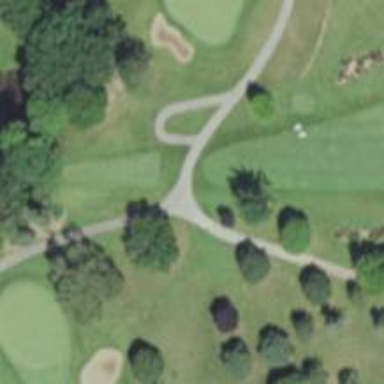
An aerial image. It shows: Golf tee on grassy land.